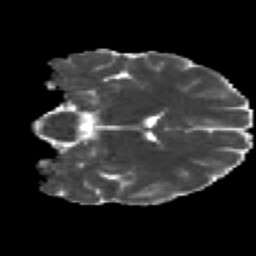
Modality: MD
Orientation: coronal
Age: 27
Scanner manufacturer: siemens
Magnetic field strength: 3 T
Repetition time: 2.2 s
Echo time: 0.084 s